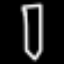
Label: pencil